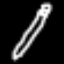
Label: pencil